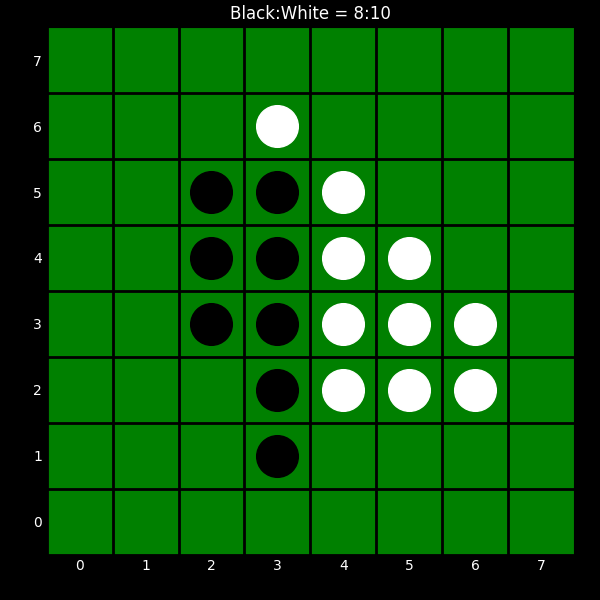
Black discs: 8
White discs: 10